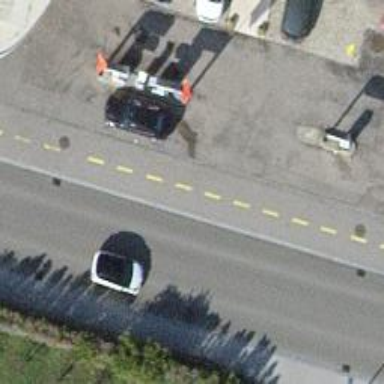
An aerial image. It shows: Asphalt sidewalk along the footway.